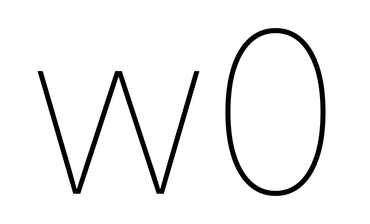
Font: Inter_Thin